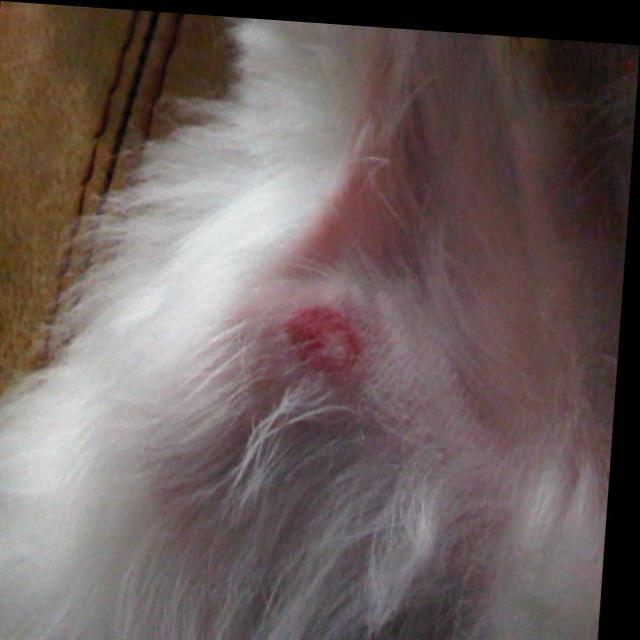
Canine ringworm (Dermatophytosis) — fungal infection caused by Microsporum or Trichophyton. Presents with circular alopecia, scaling, crusting, and broken hairs.